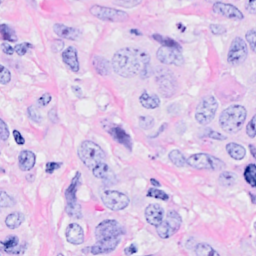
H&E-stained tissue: Breast